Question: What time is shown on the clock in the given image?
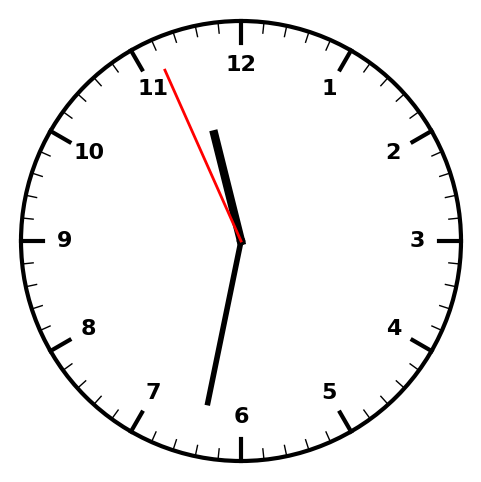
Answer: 11:31:56